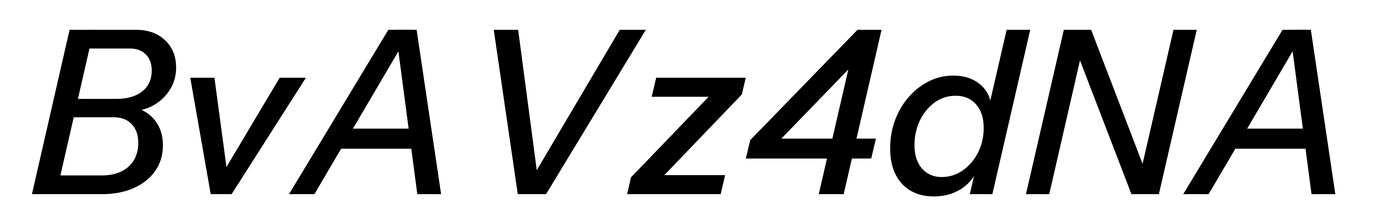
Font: InstrumentSans-Italic_Medium_Italic